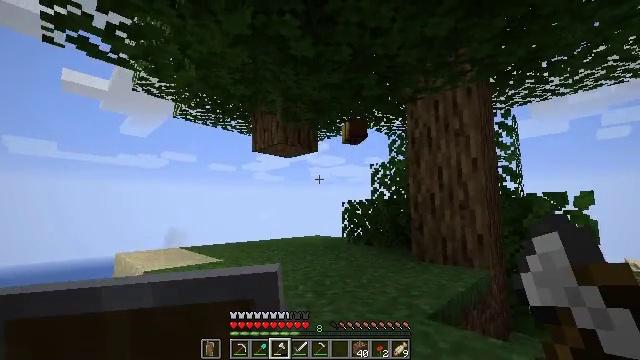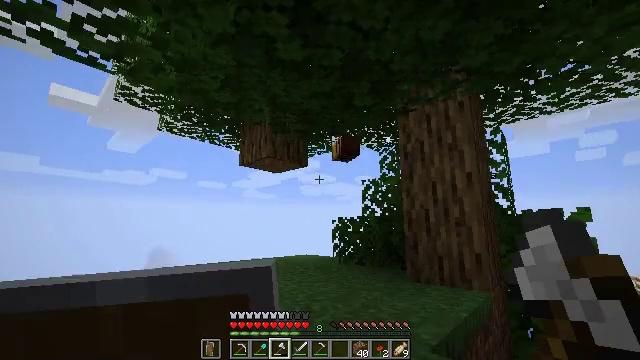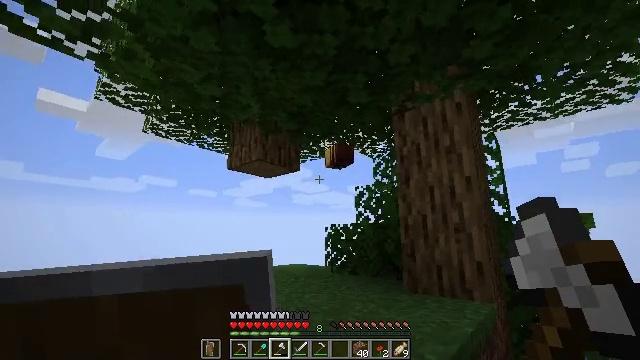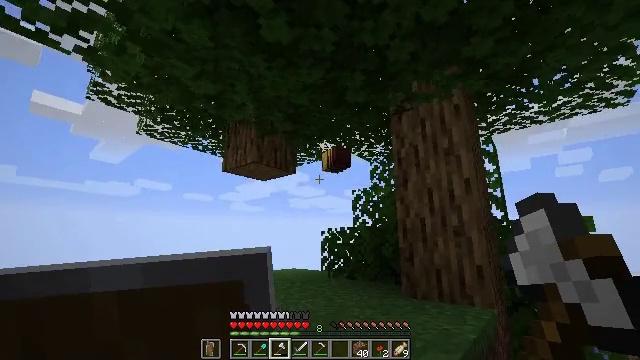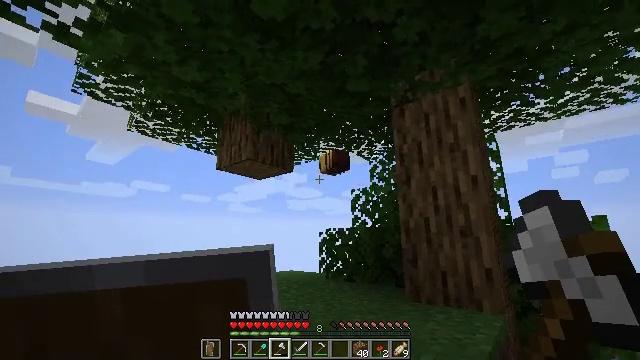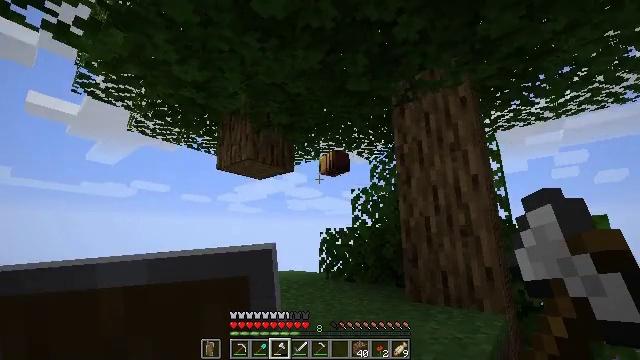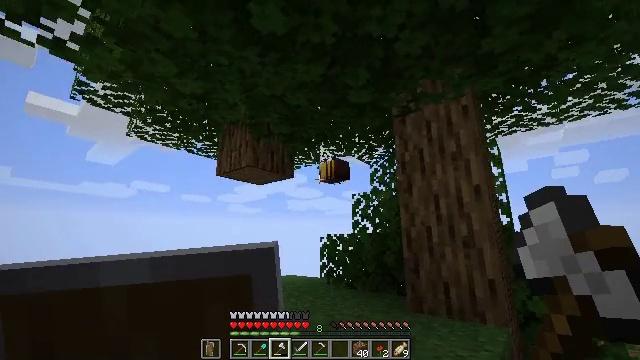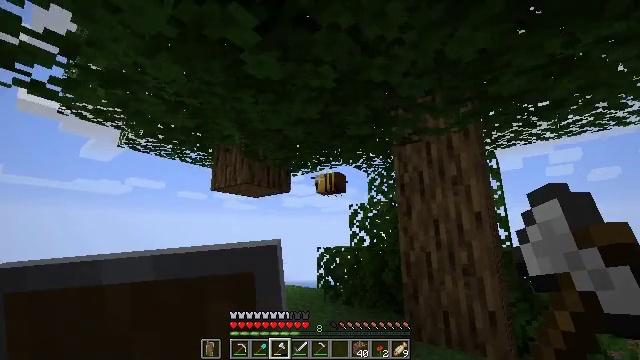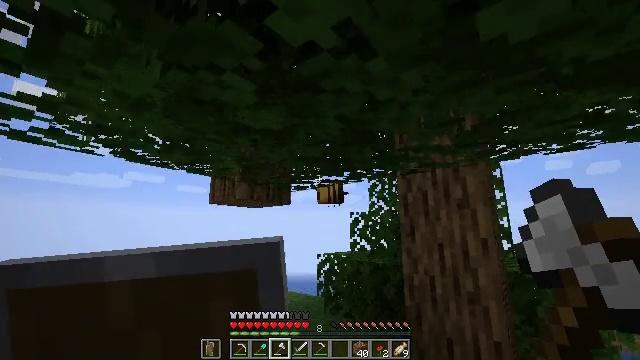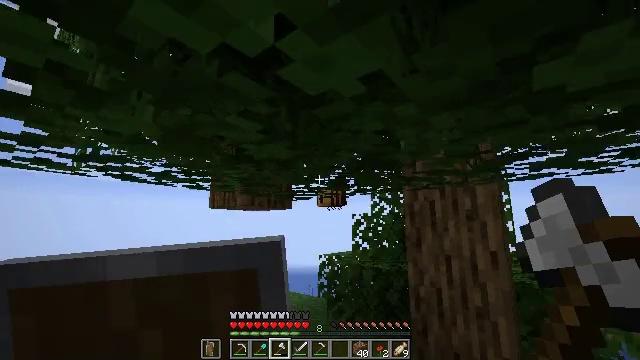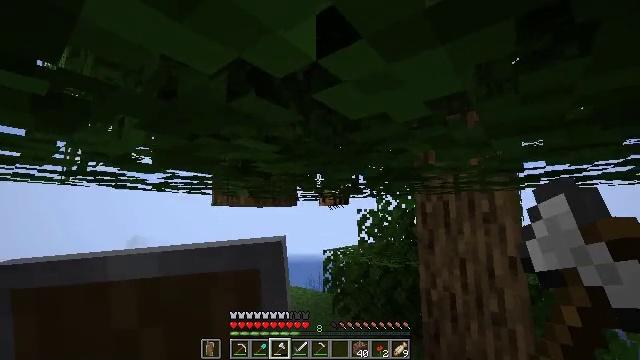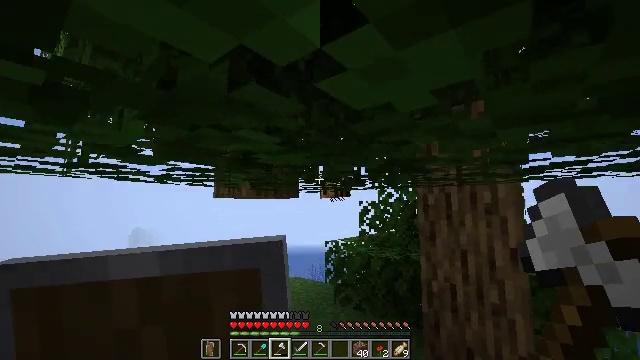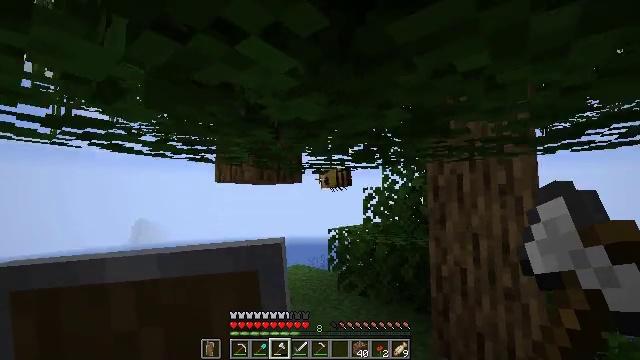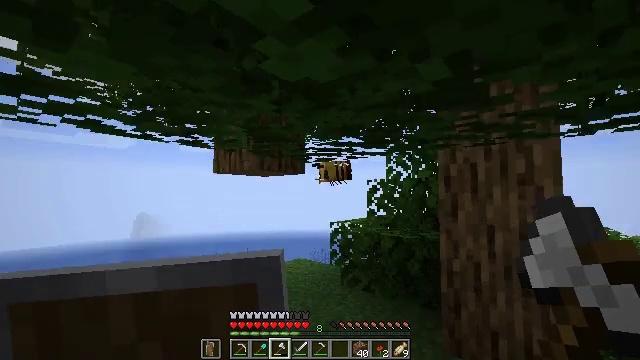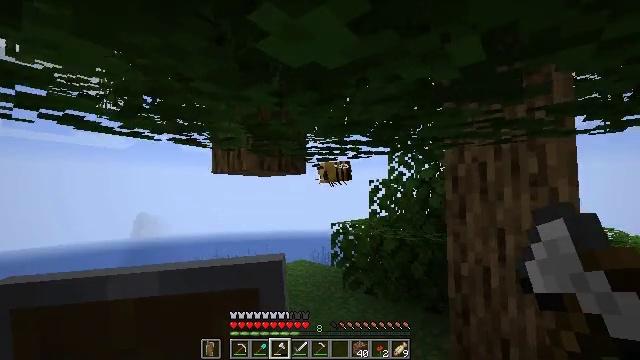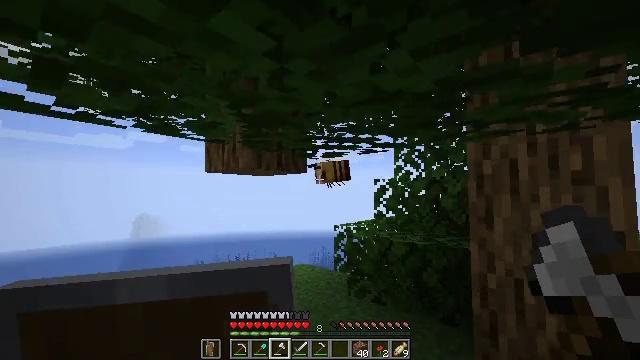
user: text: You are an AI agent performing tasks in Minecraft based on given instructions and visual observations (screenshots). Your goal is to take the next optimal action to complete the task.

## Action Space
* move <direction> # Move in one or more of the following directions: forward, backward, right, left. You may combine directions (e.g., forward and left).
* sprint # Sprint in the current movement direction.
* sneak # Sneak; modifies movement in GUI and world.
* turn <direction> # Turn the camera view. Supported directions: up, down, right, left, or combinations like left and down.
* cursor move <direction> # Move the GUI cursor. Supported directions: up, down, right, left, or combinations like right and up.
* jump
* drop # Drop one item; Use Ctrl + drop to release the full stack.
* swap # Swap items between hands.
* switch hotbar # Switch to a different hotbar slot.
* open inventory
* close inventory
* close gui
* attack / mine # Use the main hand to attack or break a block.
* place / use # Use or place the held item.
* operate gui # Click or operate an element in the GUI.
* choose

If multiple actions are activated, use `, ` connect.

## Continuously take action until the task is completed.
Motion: motion action
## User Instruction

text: Break oak leaves from the trees.
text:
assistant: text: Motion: move forward, turn right and up
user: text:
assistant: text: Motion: move forward, turn right and up
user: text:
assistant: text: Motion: move forward
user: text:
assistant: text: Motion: move forward
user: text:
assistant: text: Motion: move forward
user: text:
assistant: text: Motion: move forward, jump
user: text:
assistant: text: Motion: move forward, jump
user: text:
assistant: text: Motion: move forward, turn down, jump
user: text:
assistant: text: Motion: move forward, turn down, jump
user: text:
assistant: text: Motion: move forward, turn down
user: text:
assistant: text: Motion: move forward, turn down
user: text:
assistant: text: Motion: move forward, turn down
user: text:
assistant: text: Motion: move forward, turn down
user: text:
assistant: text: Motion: move forward
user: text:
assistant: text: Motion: move forward
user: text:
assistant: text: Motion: move forward
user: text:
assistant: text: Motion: move forward, turn up
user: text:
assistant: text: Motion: move forward
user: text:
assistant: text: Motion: no_op
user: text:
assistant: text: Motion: no_op
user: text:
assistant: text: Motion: turn left and down
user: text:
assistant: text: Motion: turn left and down
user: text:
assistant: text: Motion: turn left and down
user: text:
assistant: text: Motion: turn left and down
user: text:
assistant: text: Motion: turn down
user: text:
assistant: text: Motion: switch to hotbar 4
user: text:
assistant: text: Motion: switch to hotbar 4
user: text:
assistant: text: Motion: switch to hotbar 4
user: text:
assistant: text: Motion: switch to hotbar 4
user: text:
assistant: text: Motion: no_op